Breast ultrasound image
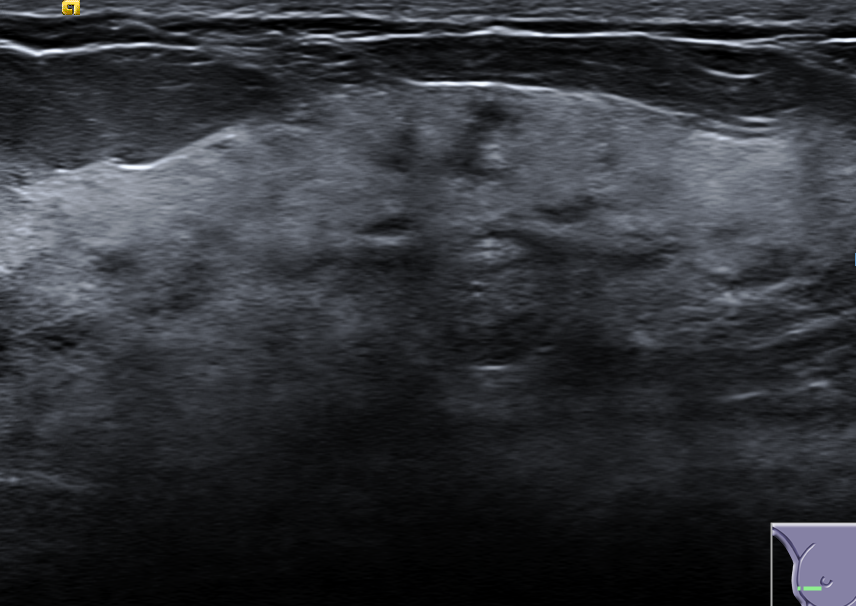
Diagnosis: normal